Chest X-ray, PA view. Patient: 87 years old, sex M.
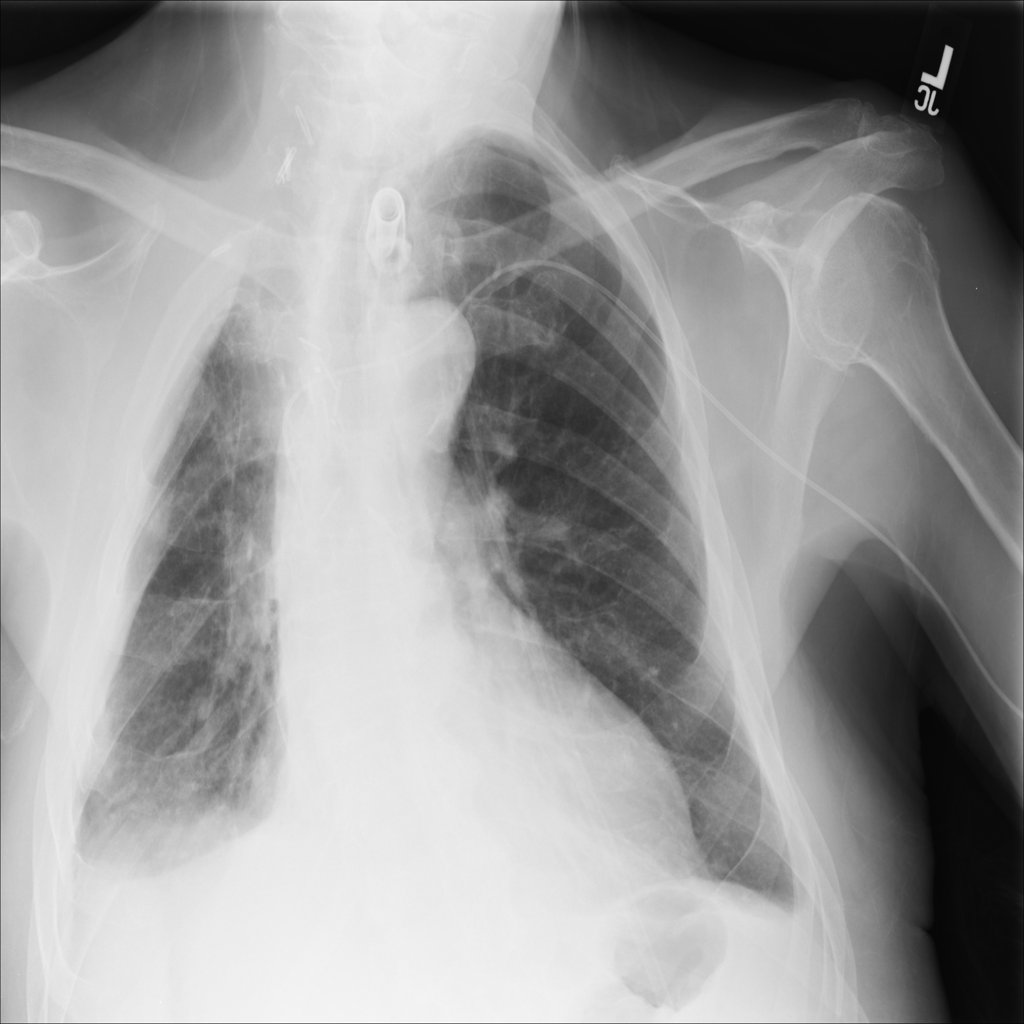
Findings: No Finding